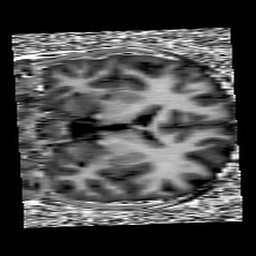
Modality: UNIT1
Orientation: coronal
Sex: male
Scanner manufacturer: siemens
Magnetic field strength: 3 T
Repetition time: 5 s
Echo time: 0.00368 s